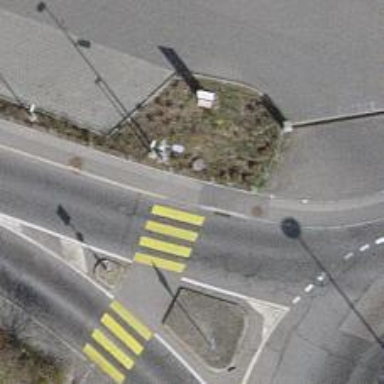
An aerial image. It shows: Kerb barrier.